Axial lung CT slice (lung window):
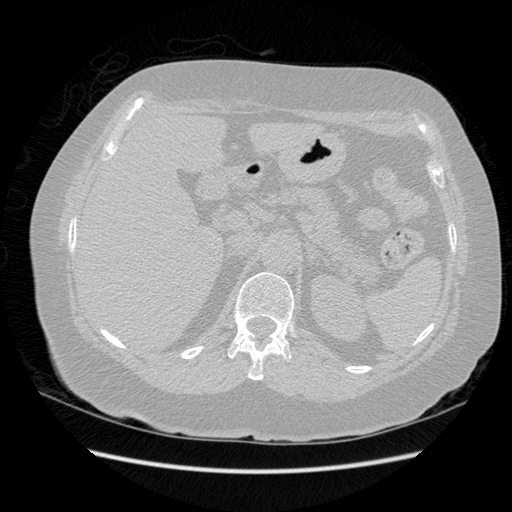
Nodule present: no